Question: I am using a webview to display google maps + jqmobile. Webview is resized properly on landscape and portrait, however, not its content that fits perfectly on portrait but not on landscape. I found some information that reports it as bug but I am not able to solve it. Thank you.
from jquery mobile .html I tried following configs,
'''
<meta name="viewport" content="width=device-width, initial-scale=1.0, maximum-scale=1.0;" />
<meta name="viewport" content="width=device-width, minimum-scale=1.0, maximum-scale=1.0;" />
'''
from xcode .m file,
'''
webView1.scalesPageToFit = YES;
NSURLRequest *req = [[NSURLRequest alloc] initWithURL: [NSURL URLWithString:[urlBase stringByAppendingString:@".html"]] cachePolicy:NSURLRequestReloadIgnoringLocalAndRemoteCacheData timeoutInterval:10];
[webView1 loadRequest:req];
'''

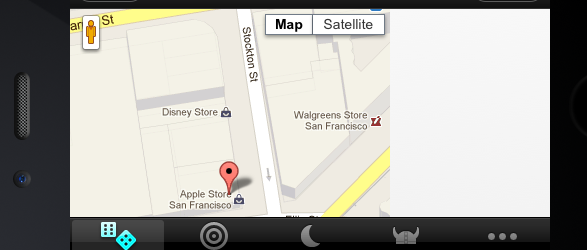
Answer: The webview does not reload its contents when you rotate, so what you're seeing in landscape is the content sized to the portrait viewport. This also means it does not respect media queries on rotate like normal Mobile Safari does. Best solution is to reload the webview on rotate.